Question: I've defined an MSBuild activity in a TFS Workflow template, but currently I have to hard code the 'property' command line arguments directly into the template.
I'd like to be able to specify the arguments in the build definition, via the advanced setting, 'MSBuild Arguments'
I can see that I may have to build up the command line with string replace/concat, as mentioned <URL>, but I can't see what I need to put, maybe something like this:

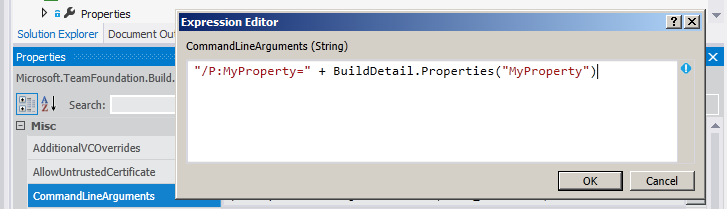
Answer: This is what the default MsBuild task uses:
> String.Format("/p:SkipInvalidConfigurations=true {0}", MSBuildArguments)
You can change the 'MSBuildArguments' variable in the build process template in multiple steps. For example, I added a Run Architecture Validation property to the process template and then edited the workflow to simply append '/ValidateArchitecture=true' to the 'MSBuildArguments' before they're being passed to the MsBuild activity.
'''
<If Condition="[PerformArchitectureValidation]" DisplayName="Configure Architecture Validation MSBuild Arguments">
<If.Then>
<Assign>
<Assign.To>
<OutArgument x:TypeArguments="x:String">[MSBuildArguments]</OutArgument>
</Assign.To>
<Assign.Value>
<InArgument x:TypeArguments="x:String">[MSBuildArguments + " /p:ValidateArchitecture=true"]</InArgument>
</Assign.Value>
</Assign>
</If.Then>
</If>
'''
The 'PerformArchitectureValidation' variable is defined as a Property on the Build Process Template level of type 'Boolean'.
---
Update: <URL>